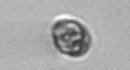
Label: Dinophyceae